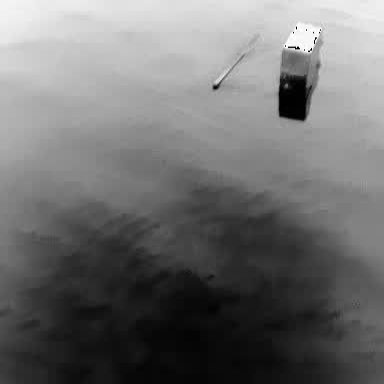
There is a fishing_boat in the infrared image.